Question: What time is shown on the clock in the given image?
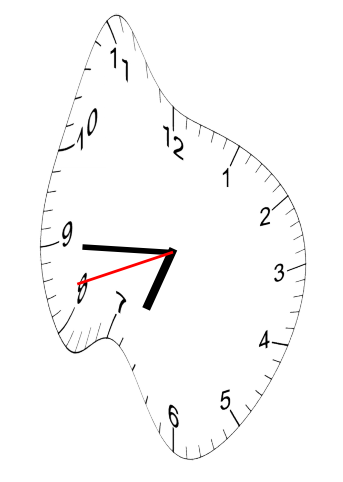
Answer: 06:44:42